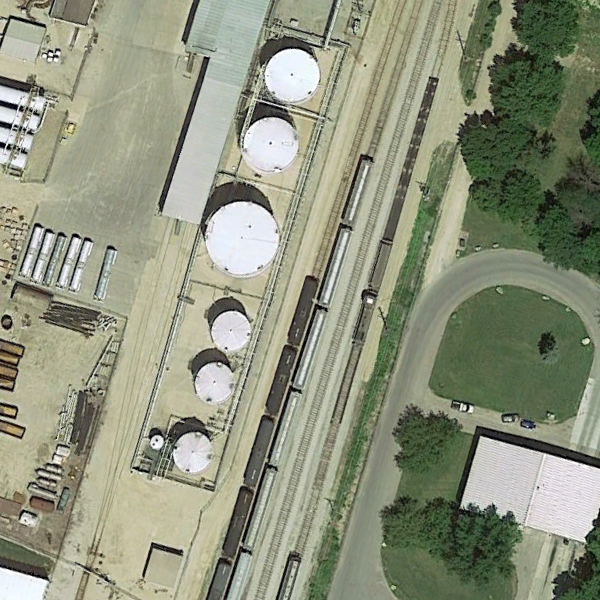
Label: StorageTanks